Field crop: tomato
Growth stage: 1
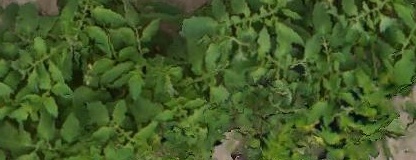
Species: tomato